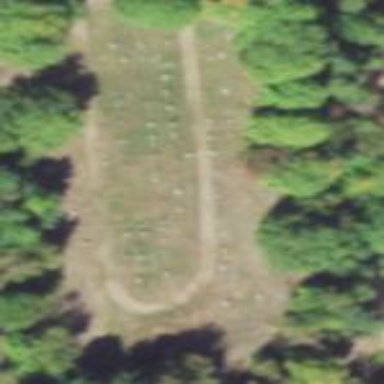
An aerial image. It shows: Cemetery.